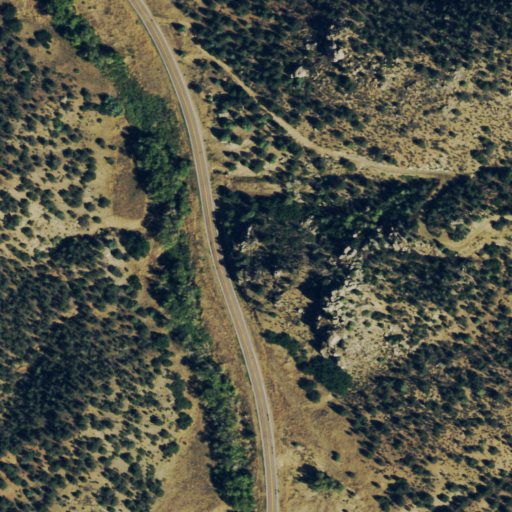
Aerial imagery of valley in Colorado named Cabin Gulch containing shrub, evergreen forest, open development, and low intensity development